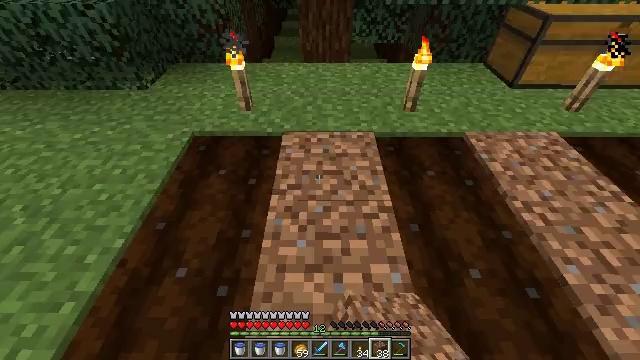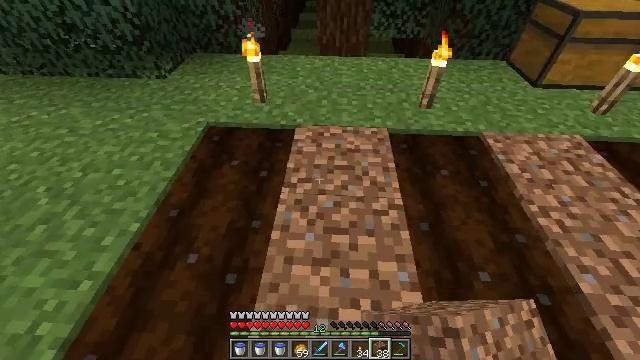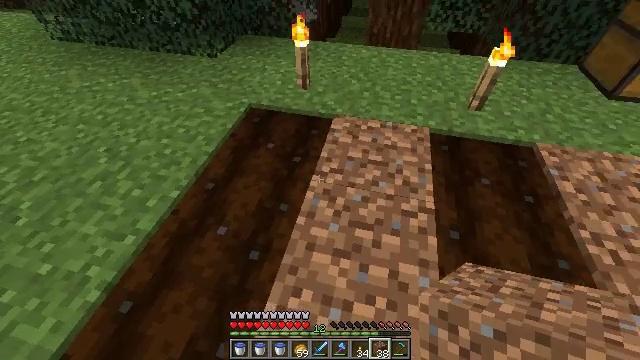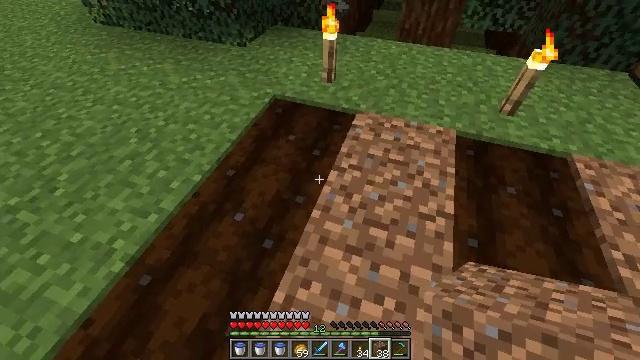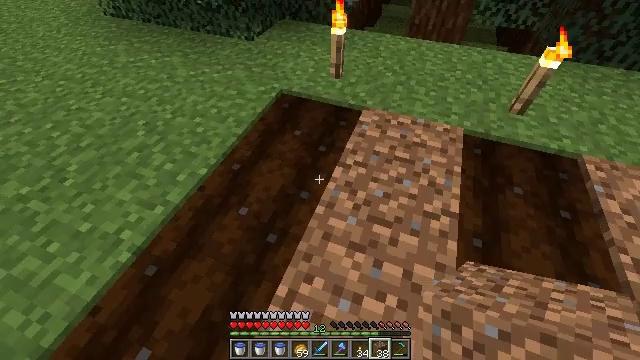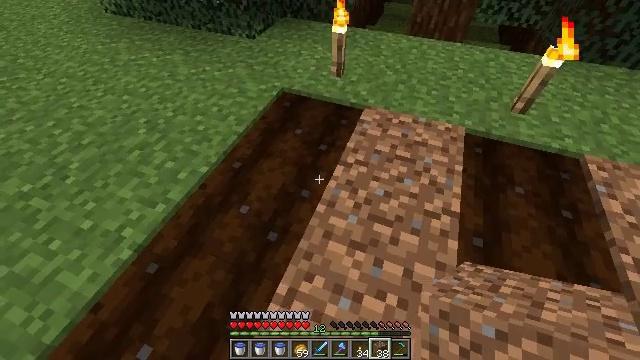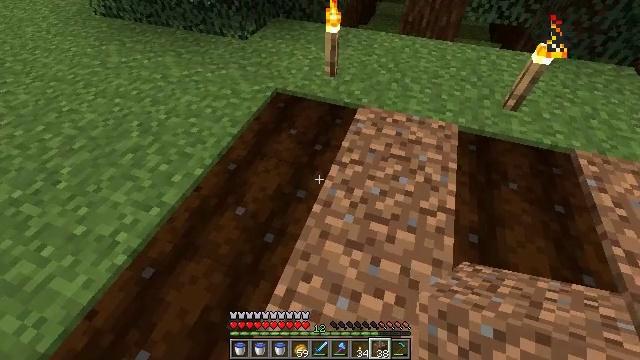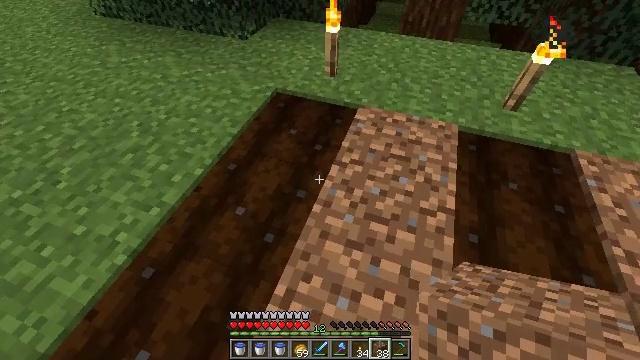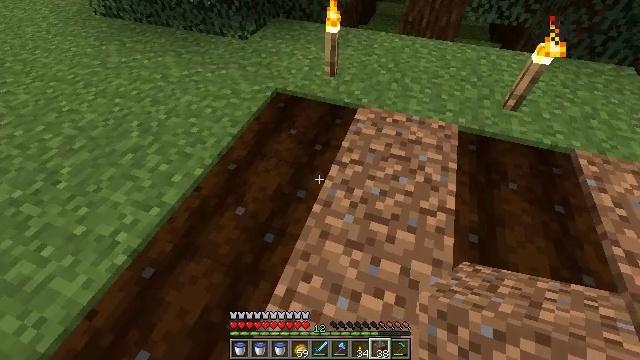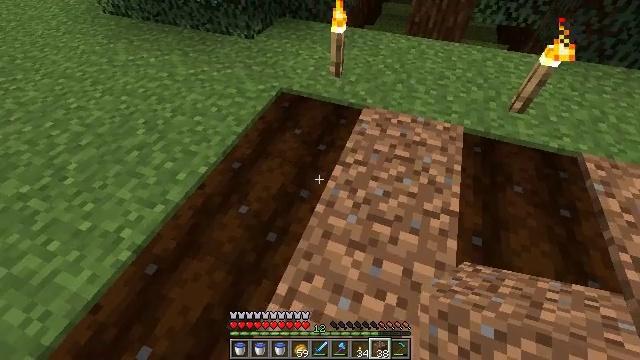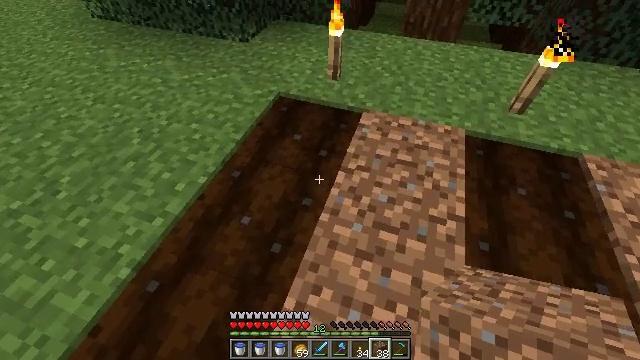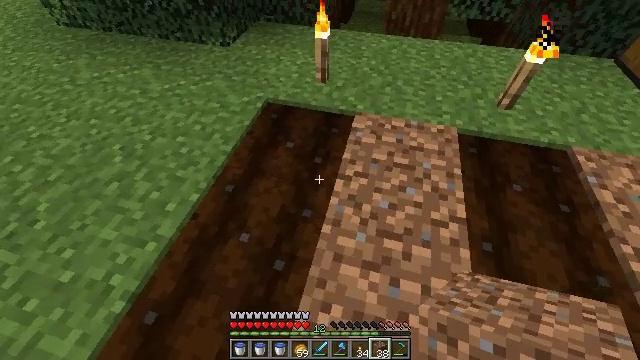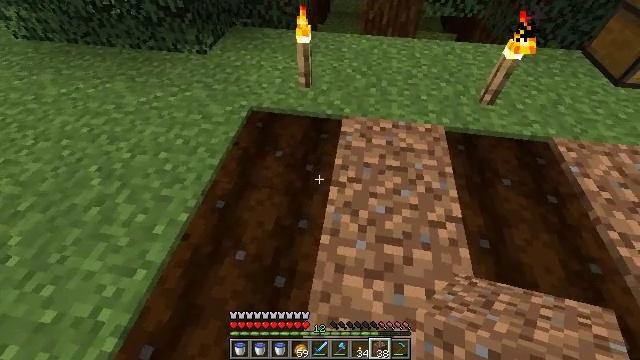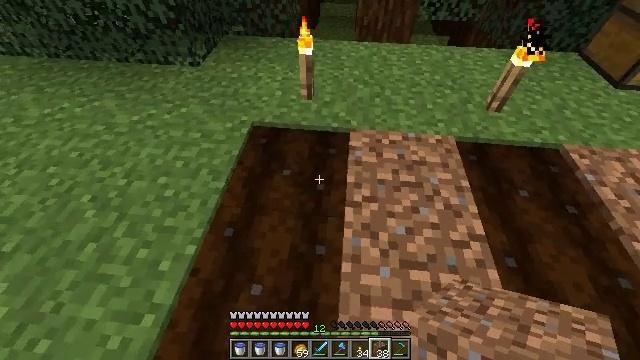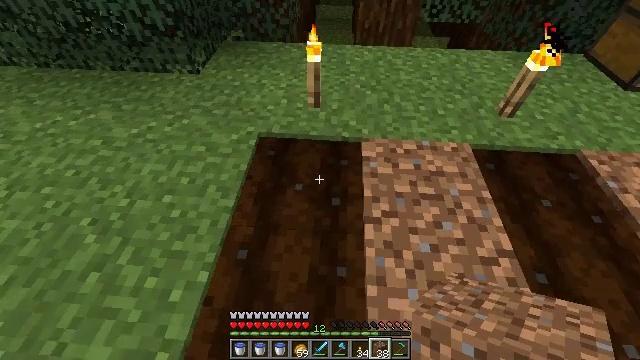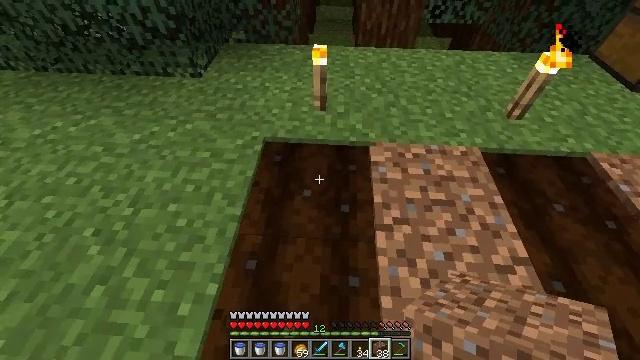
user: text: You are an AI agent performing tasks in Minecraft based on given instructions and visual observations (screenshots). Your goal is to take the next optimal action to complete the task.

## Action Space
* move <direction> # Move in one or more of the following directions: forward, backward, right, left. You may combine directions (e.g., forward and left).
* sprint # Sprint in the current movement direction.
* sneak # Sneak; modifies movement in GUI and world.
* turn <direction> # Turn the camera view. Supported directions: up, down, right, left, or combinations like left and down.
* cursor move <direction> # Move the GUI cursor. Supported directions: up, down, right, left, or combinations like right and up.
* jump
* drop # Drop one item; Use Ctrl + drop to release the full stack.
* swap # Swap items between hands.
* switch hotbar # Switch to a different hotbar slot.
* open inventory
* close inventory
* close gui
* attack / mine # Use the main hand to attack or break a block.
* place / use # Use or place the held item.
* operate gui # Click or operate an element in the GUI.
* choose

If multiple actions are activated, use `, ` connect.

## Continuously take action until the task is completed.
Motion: motion action
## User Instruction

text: Dig up the farmland.
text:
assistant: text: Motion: turn left and down
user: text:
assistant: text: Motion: turn left and down
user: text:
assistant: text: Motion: turn left and down
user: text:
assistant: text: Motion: turn left
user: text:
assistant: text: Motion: no_op
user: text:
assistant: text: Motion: turn right
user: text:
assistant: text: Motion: no_op
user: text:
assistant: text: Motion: no_op
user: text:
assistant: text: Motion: turn left
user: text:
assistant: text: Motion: move forward and move left, turn right
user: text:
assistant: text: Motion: move forward and move left, turn right
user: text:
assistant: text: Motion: move forward and move left, turn right
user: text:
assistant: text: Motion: move forward and move left, turn right
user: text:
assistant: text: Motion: move forward and move left, turn right
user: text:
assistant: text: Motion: no_op
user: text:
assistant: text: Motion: no_op
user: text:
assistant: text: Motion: no_op
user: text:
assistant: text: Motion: no_op
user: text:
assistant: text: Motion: no_op
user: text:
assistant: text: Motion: no_op
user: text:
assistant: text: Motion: turn right
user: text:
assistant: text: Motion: no_op
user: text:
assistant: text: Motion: no_op
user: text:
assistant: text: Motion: no_op
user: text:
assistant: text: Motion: no_op
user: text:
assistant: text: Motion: no_op
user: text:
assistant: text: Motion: no_op
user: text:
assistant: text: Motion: no_op
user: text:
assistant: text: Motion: no_op
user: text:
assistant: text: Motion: no_op